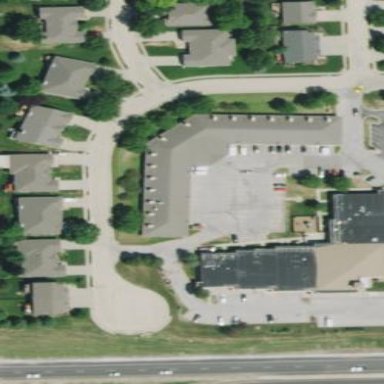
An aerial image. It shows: Office building.